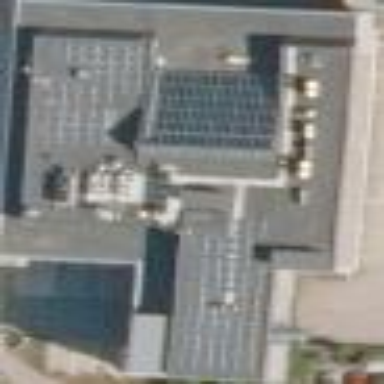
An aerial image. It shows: Black building with roof made of tar paper.